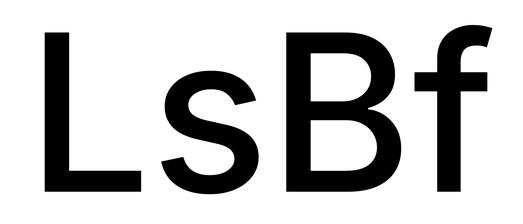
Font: Inter_Medium